Question: I am trying to get all the fields between two dates:
My query
'''
SELECT * FROM 'klj_agenda' WHERE date BETWEEN '1-05-2014' AND '30-05-2014'
'''
This is my table

And this query doesn't give any output. Can somebody help me fix this problem?.
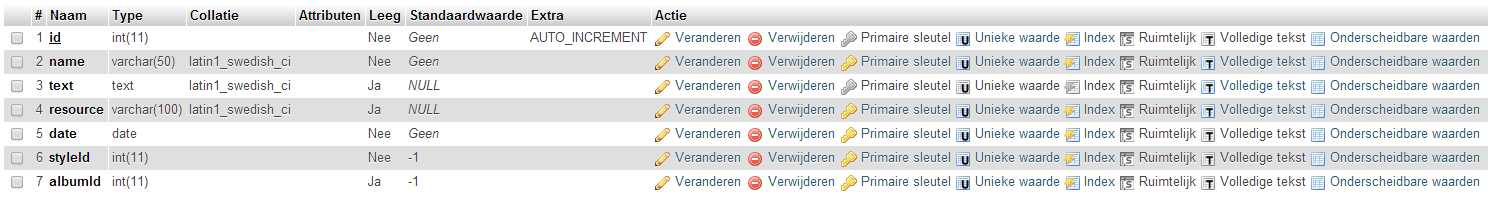
Answer: date is stored as 2014-05-01 so YYYY/MM/DD
'''
SELECT * FROM 'klj_agenda' WHERE date BETWEEN '2014-05-01' AND '2014-30-05'
'''